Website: walmart
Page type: customer-info-address
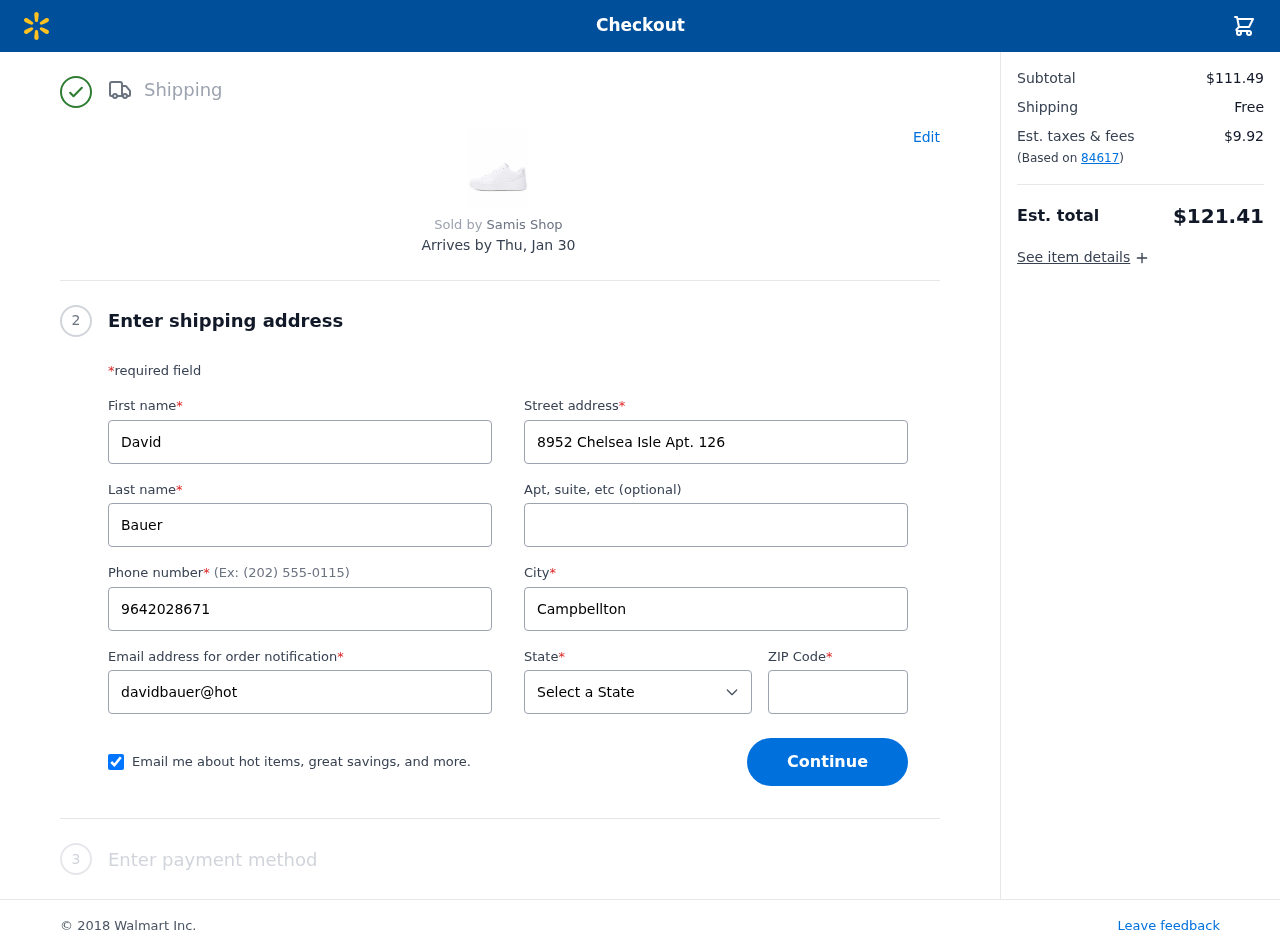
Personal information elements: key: PII_CITY
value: Campbellton
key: PII_EMAIL
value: davidbauer@hotmail.com
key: PII_FIRSTNAME
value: David
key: PII_LASTNAME
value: Bauer
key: PII_PHONE
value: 9642028671
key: PII_POSTCODE
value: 84617
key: PII_STATE
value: Ohio
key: PII_STREET
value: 8952 Chelsea Isle Apt. 126
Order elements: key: ORDER_DELIVERY_DATE
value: Thu, Jan 30
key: ORDER_SUBTOTAL
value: $111.49
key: ORDER_SHIPPING_COST
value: Free
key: ORDER_TAX
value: $9.92
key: ORDER_TOTAL
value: $121.41